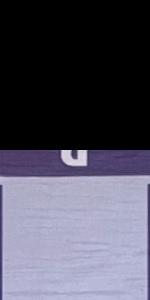
Label: Empty